Interaction volume radius: 5 \u00c5
Interaction volume height: 30 \u00c5
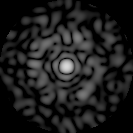
Disorder parameter: 0.8422